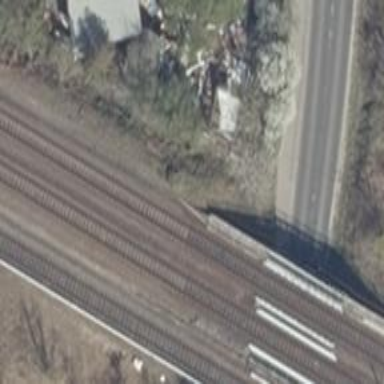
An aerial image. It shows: Bridge over electrified railway with contact line.